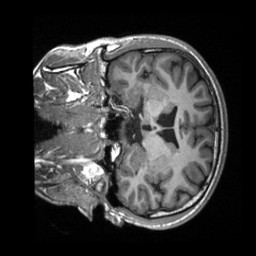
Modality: T1w
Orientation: coronal
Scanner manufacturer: siemens
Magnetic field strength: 3 T
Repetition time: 2.3 s
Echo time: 0.00232 s